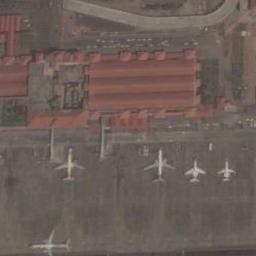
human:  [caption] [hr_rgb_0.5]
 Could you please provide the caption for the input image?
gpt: Two small planes and two big planes parked next to the red terminal and another passing plane behind them .

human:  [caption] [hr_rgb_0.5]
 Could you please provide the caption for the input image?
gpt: Several planes of different sizes are parked in a clearing, With many buildings next to the plane .

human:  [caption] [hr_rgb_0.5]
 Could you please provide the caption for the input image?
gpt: Five white planes are parked in the open space beside the red building .

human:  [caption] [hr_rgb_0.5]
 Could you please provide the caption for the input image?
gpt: Five planes are parked alongside the terminal .

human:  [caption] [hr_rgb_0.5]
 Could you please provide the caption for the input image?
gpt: Four  planes are in the parking lot next to the red buildings .